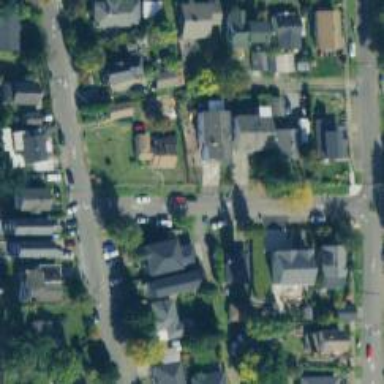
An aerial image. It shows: Living street.